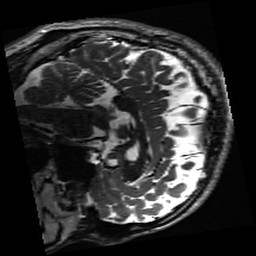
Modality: inplaneT2
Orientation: sagittal